Question: I have made a numpy array out of data from an image. I want to convert the numpy array into a one-dimensional one.
'''
import numpy as np
import matplotlib.image as img
if __name__ == '__main__':
my_image = img.imread("zebra.jpg")[:,:,0]
width, height = my_image.shape
my_image = np.array(my_image)
img_buffer = my_image.copy()
img_buffer = img_buffer.reshape(width * height)
print str(img_buffer.shape)
'''
The 128x128 image is here.

However, this program prints out (128, 128). I want 'img_buffer' to be a one-dimensional array though. How do I reshape this array? Why won't numpy actually reshape the array into a one-dimensional array?
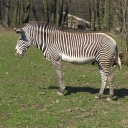
Answer: <URL> doesn't work in place. Your code isn't working because you aren't assigning the value returned by 'reshape' back to 'img_buffer'.
If you want to flatten the array to one dimension, <URL> might be easier options.
'''
>>> img_buffer = img_buffer.ravel()
>>> img_buffer.shape
(16384,)
'''
Otherwise, you'd want to do:
'''
>>> img_buffer = img_buffer.reshape(np.product(img_buffer.shape))
>>> img_buffer.shape
(16384,)
'''
Or, more succinctly:
'''
>>> img_buffer = img_buffer.reshape(-1)
>>> img_buffer.shape
(16384,)
'''